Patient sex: M
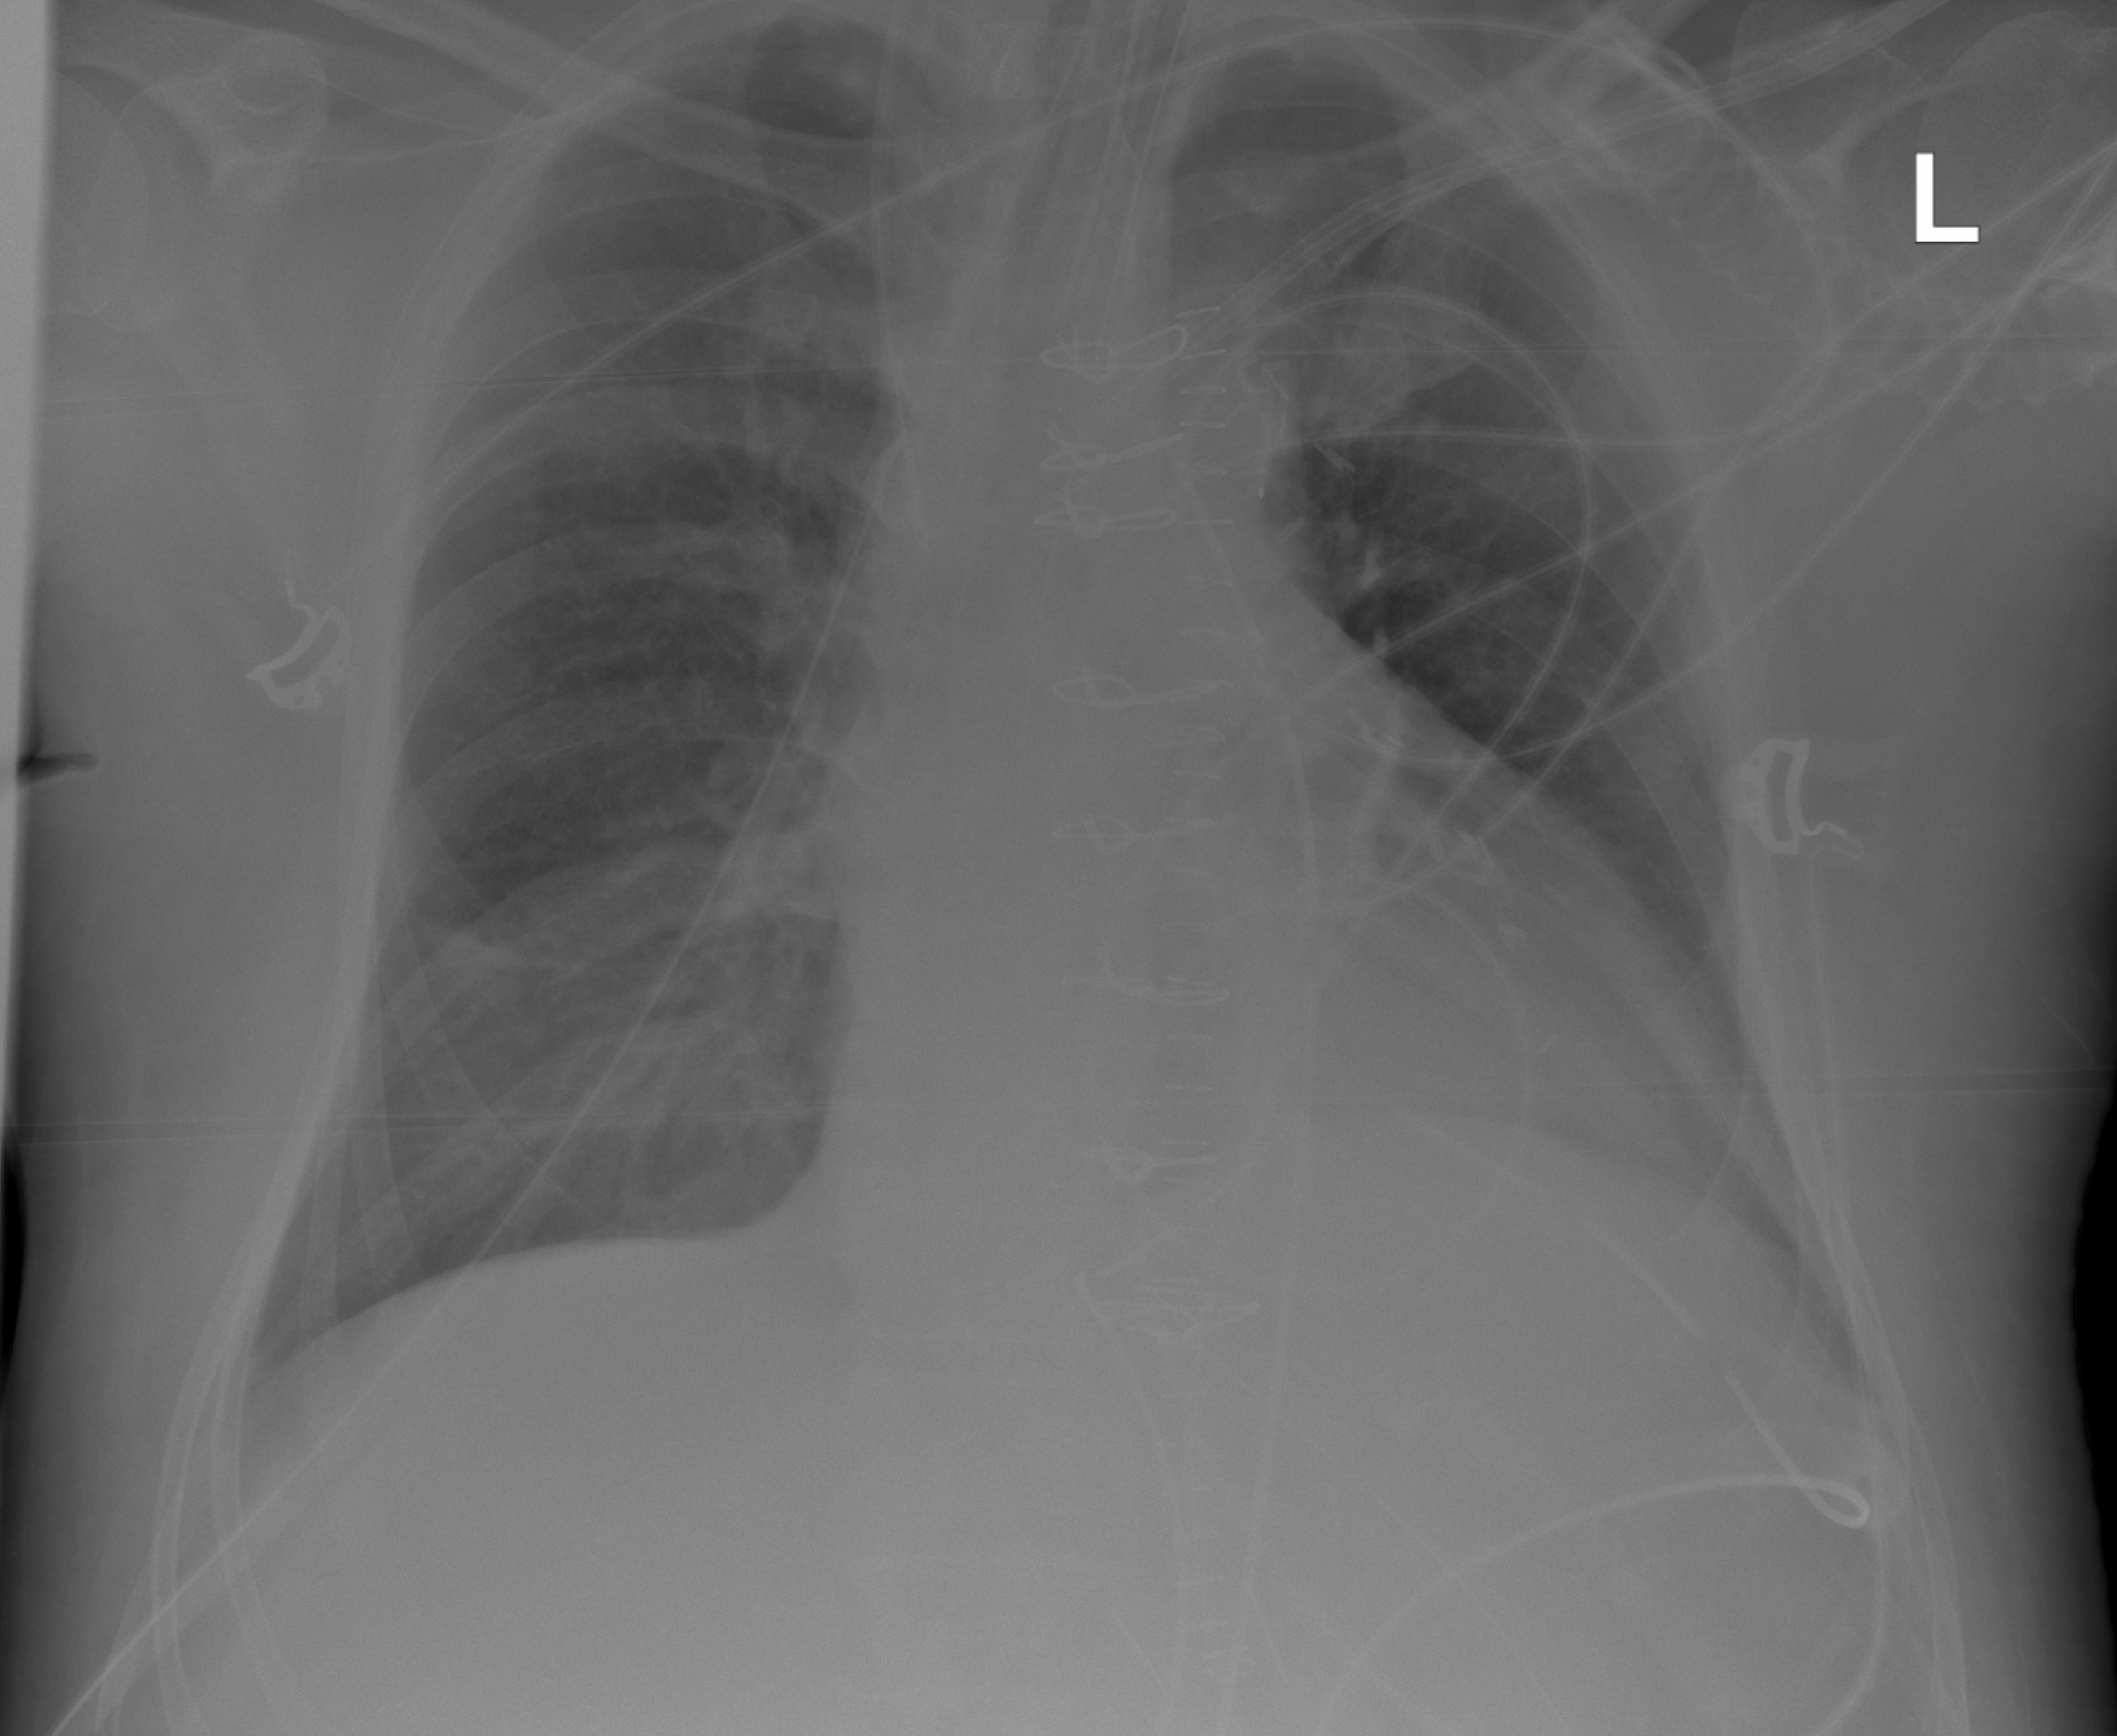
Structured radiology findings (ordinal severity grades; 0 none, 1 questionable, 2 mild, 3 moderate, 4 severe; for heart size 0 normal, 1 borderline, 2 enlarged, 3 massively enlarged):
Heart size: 1
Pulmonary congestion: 2
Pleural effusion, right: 0
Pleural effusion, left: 0
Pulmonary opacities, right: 2
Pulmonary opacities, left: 2
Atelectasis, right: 2
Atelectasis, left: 2